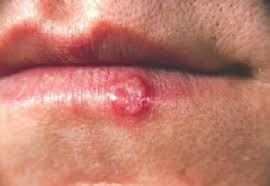
Condition: Mouth Ulcer